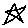
Label: star